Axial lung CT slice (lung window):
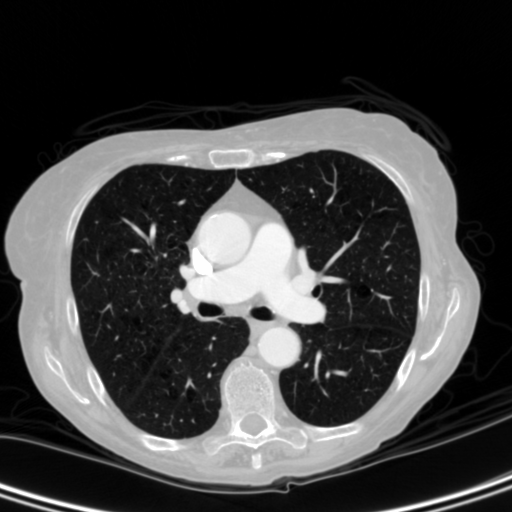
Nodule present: no